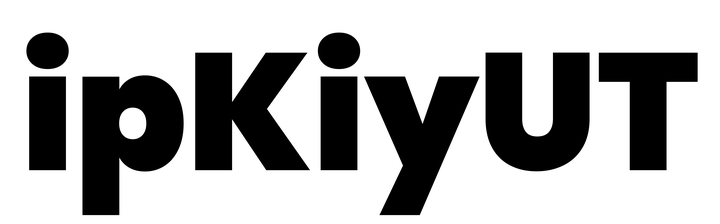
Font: Poppins-Black